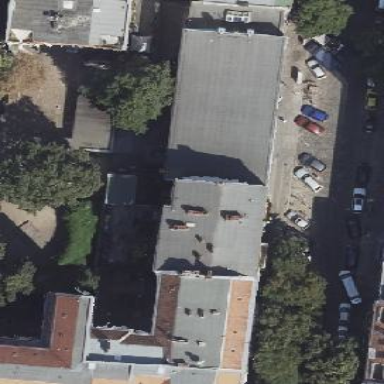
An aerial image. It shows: Part of building.